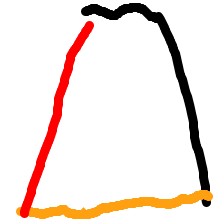
Shape: trapezoid